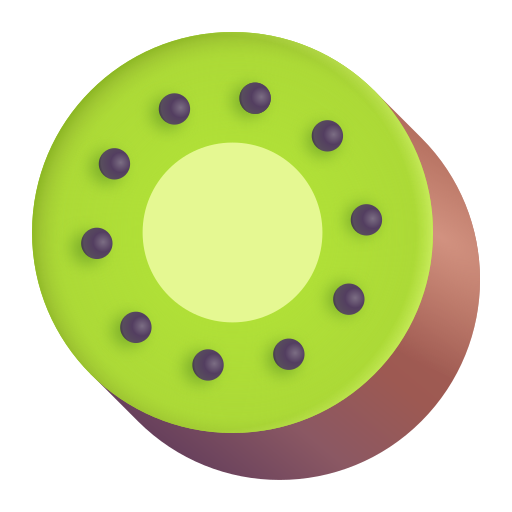
kiwi fruit color